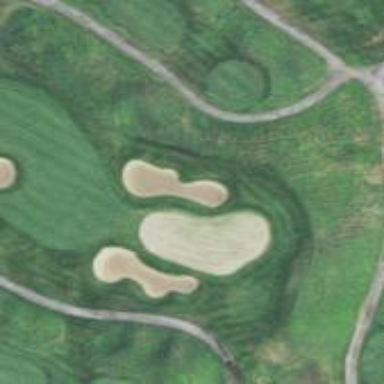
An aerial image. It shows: Area of rough grass used for golf.